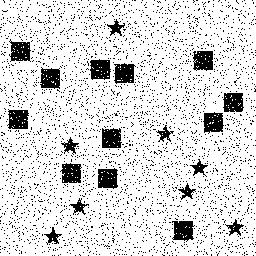
Squares: 12
Triangles: 0
Stars: 8
Total shapes: 20